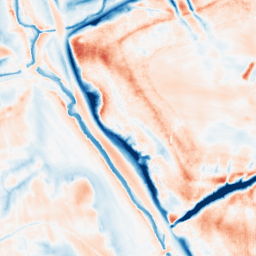
Category: multiscale
Decomposition family: dog_multiscale
Decomposition parameters: sigma_ratio: 2
n_scales: 4
base_sigma: 0.5
Upsampling method: fft_zeropad
Upsampling parameters: scale: 8
Upsampling scale: 8